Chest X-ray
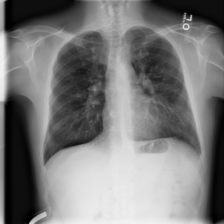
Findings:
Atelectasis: negative
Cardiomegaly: negative
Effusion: negative
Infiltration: negative
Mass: negative
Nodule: negative
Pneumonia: negative
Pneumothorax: negative
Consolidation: positive
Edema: negative
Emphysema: negative
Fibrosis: negative
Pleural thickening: positive
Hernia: negative